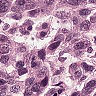
Metastatic tissue present: yes